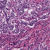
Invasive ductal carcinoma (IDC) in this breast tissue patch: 1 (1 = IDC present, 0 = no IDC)